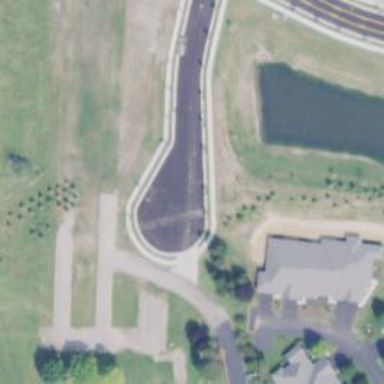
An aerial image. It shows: Turning circle on the road.